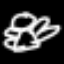
Label: angel